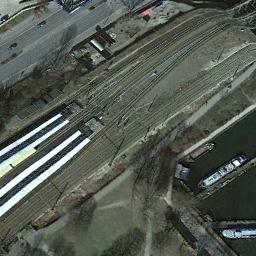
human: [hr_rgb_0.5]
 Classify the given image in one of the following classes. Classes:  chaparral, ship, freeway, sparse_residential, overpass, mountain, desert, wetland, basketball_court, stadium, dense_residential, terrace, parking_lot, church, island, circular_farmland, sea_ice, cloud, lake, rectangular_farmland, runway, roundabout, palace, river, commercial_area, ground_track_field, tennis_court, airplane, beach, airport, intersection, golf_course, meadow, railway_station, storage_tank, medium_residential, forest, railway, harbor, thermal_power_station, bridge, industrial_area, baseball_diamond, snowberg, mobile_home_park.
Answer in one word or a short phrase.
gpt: railway_station